Current action and preconditions to check: trajectory_clear

Your task: For each precondition in the list above, predict whether it will hold at this action.

Consider the current scene as observed from the mobile robot's camera, and analyze the predicted future states of all dynamic agents (e.g., people, animals, vehicles, or any moving entities) within the NEXT SECOND.

IMPORTANT: Only answer "very likely" if you are absolutely certain—based on strong, clear evidence—that a dynamic agent will violate the precondition in the predicted future state. Do NOT answer "very likely" for unlikely, ambiguous, or low-probability risks.

Ask yourself for each precondition: Is there a high probability, with clear and convincing evidence, that the predicted future states of any dynamic agent will interfere with the predicted future state of the currently executing action within the NEXT SECOND, causing that precondition to fail?

Assess the risk level based on these predictions. Use "likely" or "very likely" if motions create a clear risk of interference.

Use "neutral" or "improbable" if agents are nearby but their predicted paths are clearly diverging or non-conflicting.

Failure Risk Categories: "very improbable", "improbable", "neutral", "likely", "very likely"

Answer Format: Output ONLY the probability_of_failure value from these categories: "very improbable", "improbable", "neutral", "likely", "very likely"

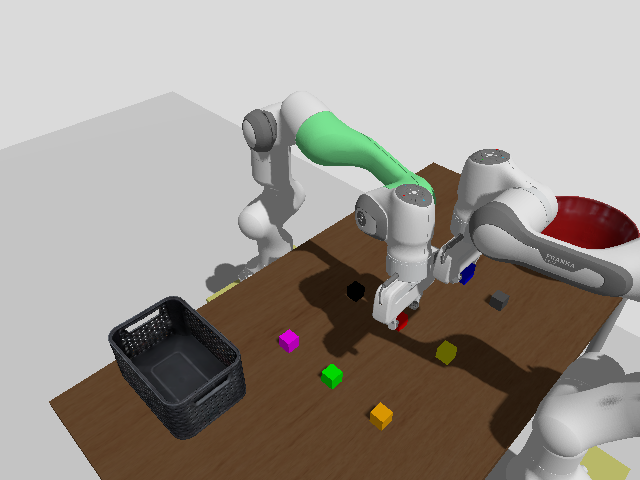

Answer: likely